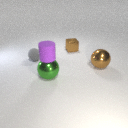
small brown metal cube behind large brown metal sphere